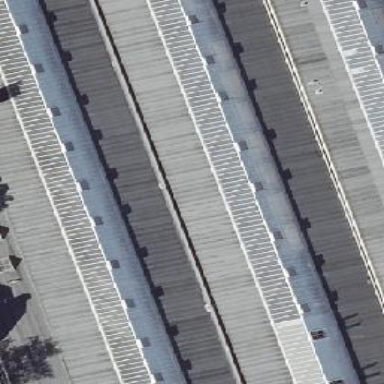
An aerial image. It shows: Building with gabled roof made of tar paper.